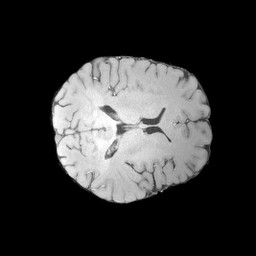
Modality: MP2RAGE
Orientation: axial